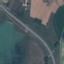
Land use / land cover: Highway